Field crop: tomato
Growth stage: 1
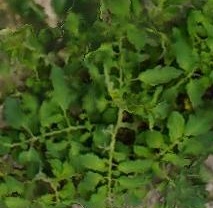
Species: tomato